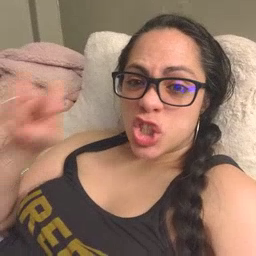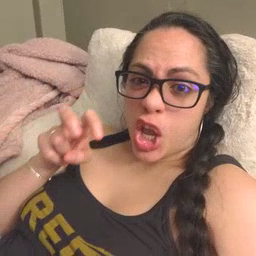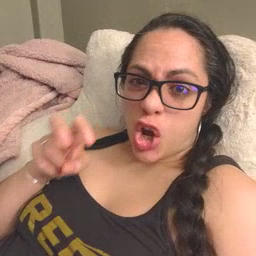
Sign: chair